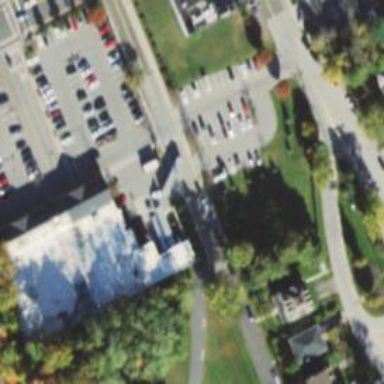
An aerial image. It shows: Building that houses supermarket.